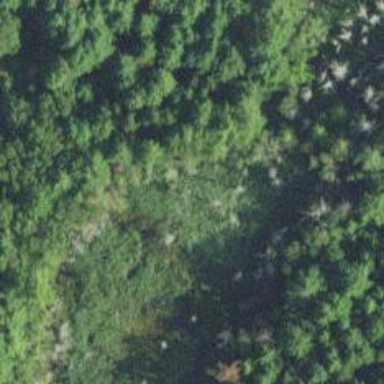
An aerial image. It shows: Woodland consisting mainly of needle-leaved trees.